Interaction volume radius: 10 \u00c5
Interaction volume height: 10 \u00c5
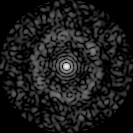
Disorder parameter: 0.8169